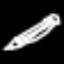
Label: pencil